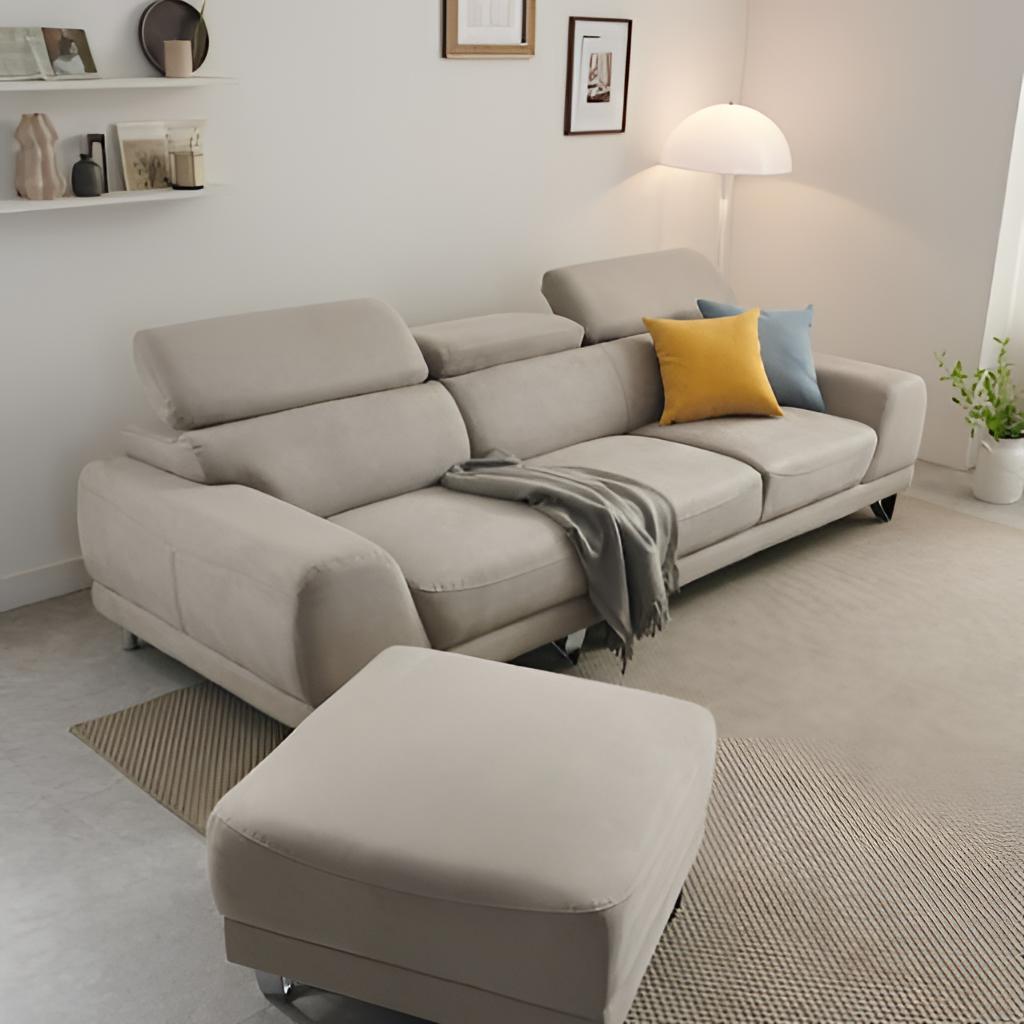
living room, beige fabric sectional sofa, tile flooring, with smooth pattern, contemporary, paint wallpaper, with solid pattern